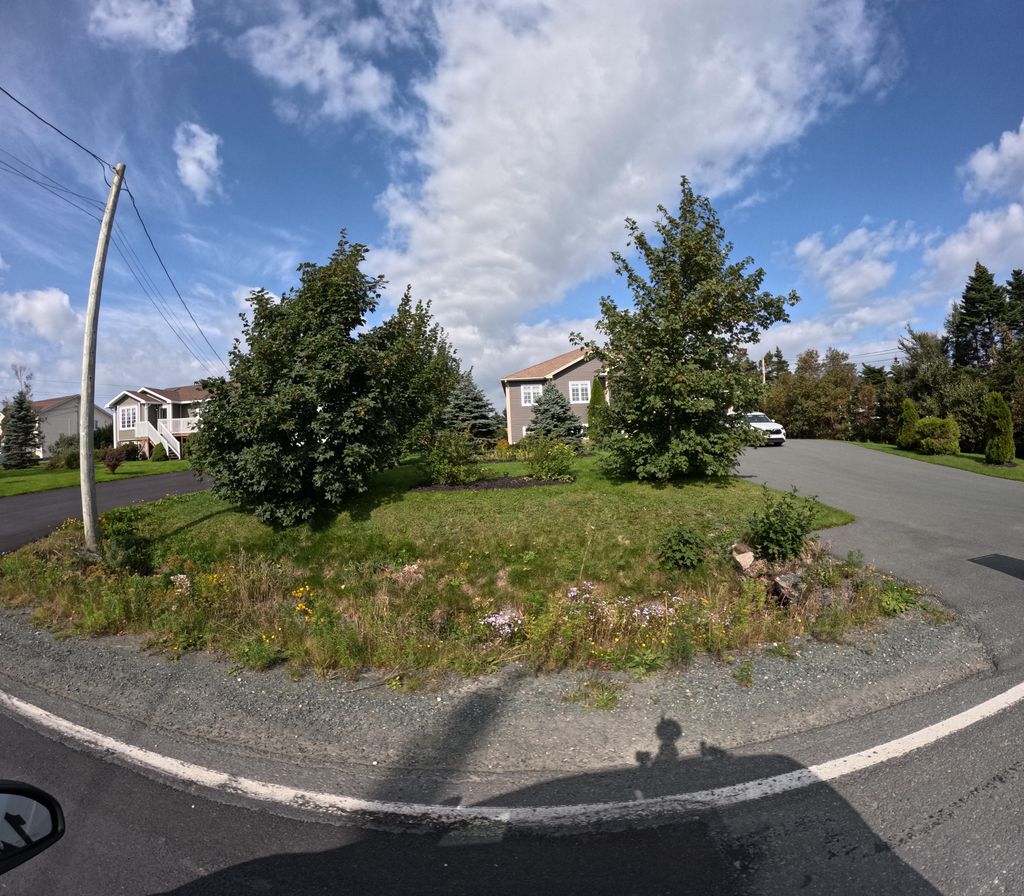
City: st_johns